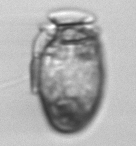
Label: Dinophysis_acuminata